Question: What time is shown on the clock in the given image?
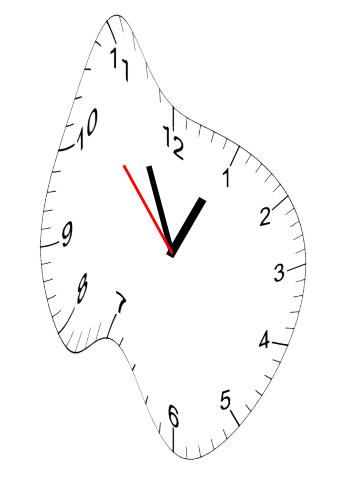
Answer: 12:55:53